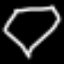
Label: diamond